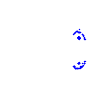
Particle: proton